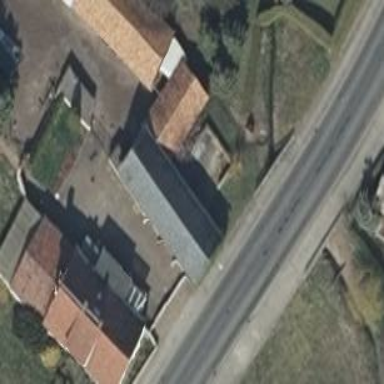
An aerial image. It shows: Gabled building with the roof oriented along its structure.